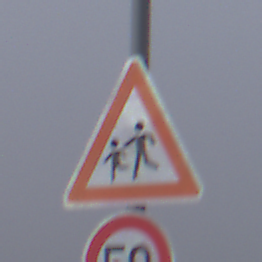
Verkehrszeichen: KinderRechts
Zusatzzeichen unten: Geschwindigkeit50
Umgebung: Outdoor, RoadRail
Tageszeit: MorningAfternoon
Wetter: Overcast
Licht: Natural
Jahreszeit: NotSpecified
Kontrast: LowContrast